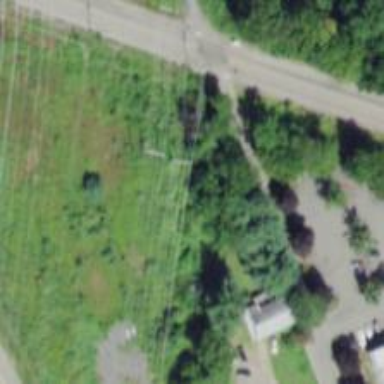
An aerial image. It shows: H-frame power pole.